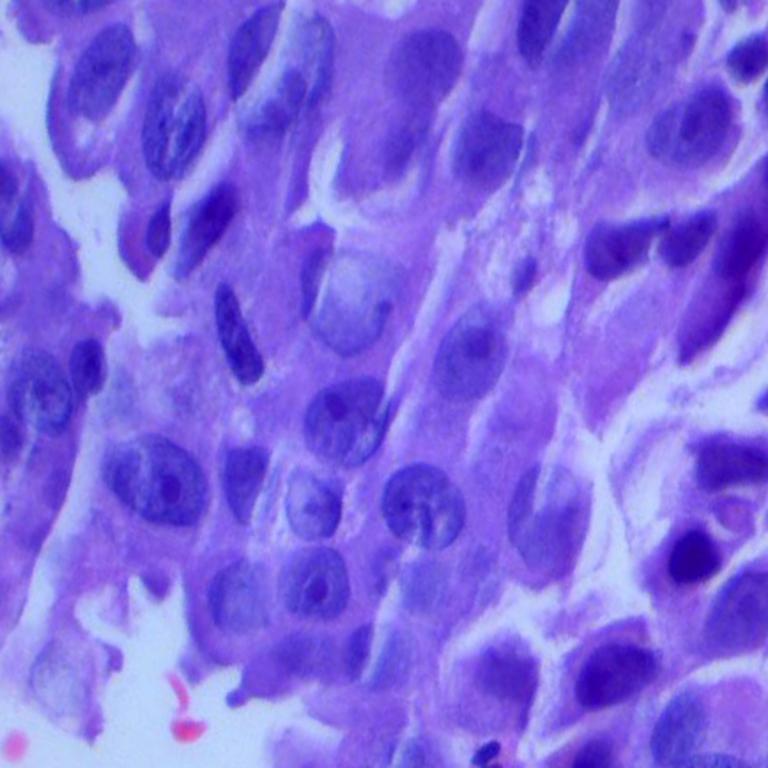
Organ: lung
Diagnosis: adenocarcinomas